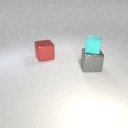
small cyan rubber cube above large gray metal cube